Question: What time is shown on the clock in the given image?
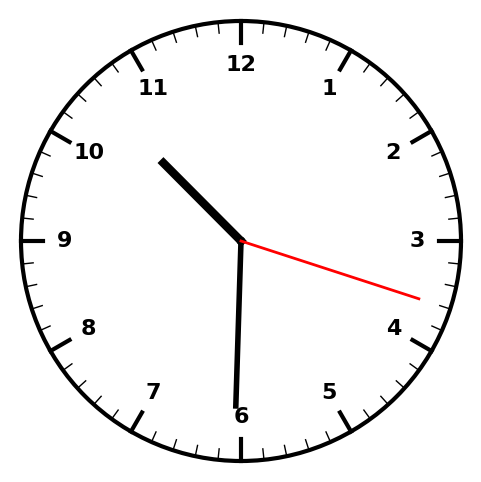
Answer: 10:30:18